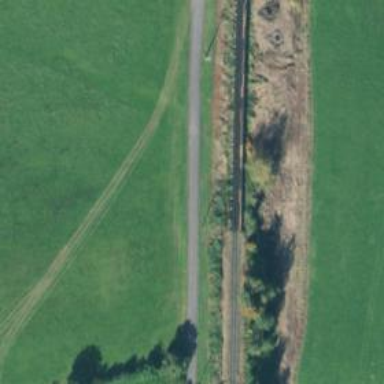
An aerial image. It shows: Abandoned railway.